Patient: sex M, age 55
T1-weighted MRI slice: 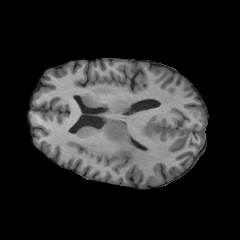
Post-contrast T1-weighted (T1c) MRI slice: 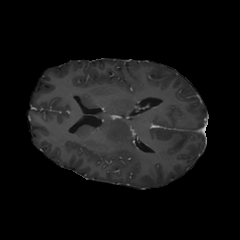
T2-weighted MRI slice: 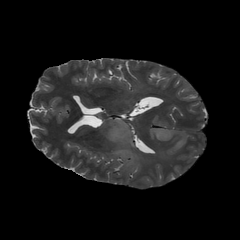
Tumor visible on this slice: yes
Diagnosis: Astrocytoma, IDH-wildtype
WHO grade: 2